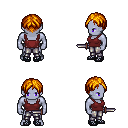
a pixel art fantasy rpg character, male body template, dark elf, purple skin, maroon pirate shirt, metal pants, dark blonde parted hairstyle, ghillies, dagger, four views (front, back, left, right), 2x2 character sprite sheet, small pixel art, hard edges, no anti-aliasing